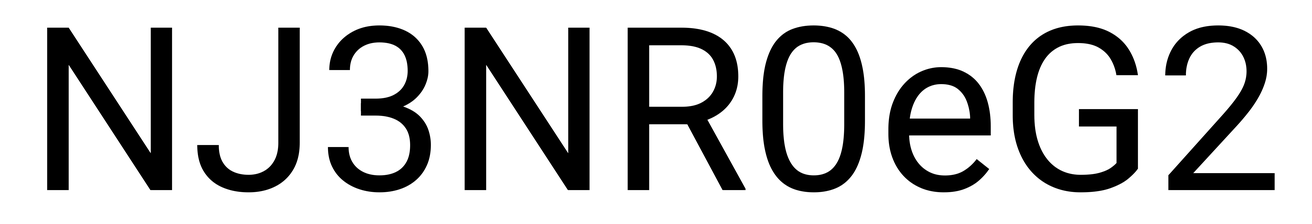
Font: Roboto_Regular